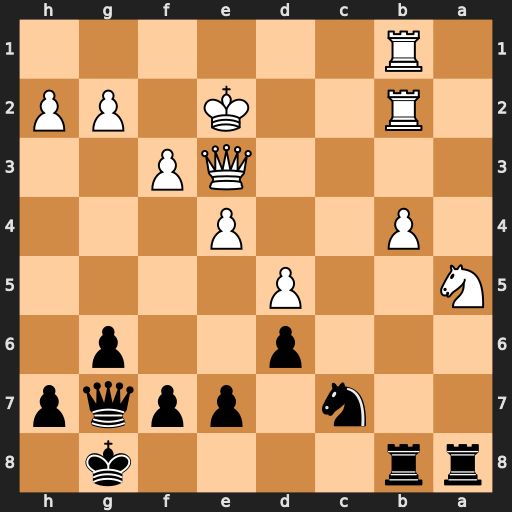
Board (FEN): rr4k1/2n1ppqp/3p2p1/N2P4/1P2P3/4QP2/1R2K1PP/1R6
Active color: b
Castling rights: -
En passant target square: -
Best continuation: Rxa5 Rc2 Ne8